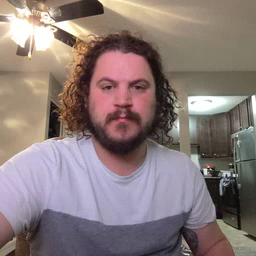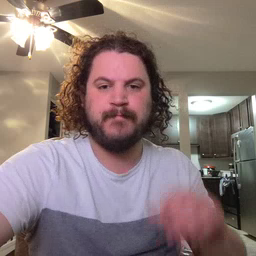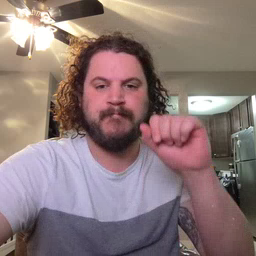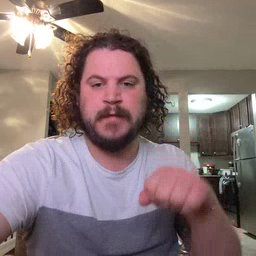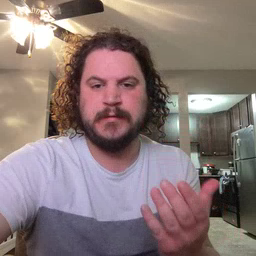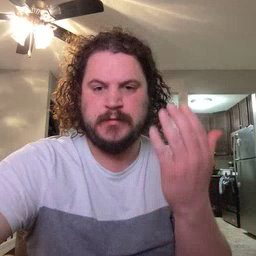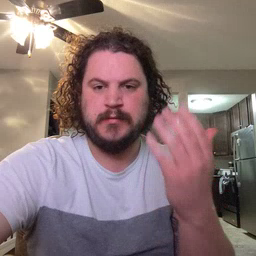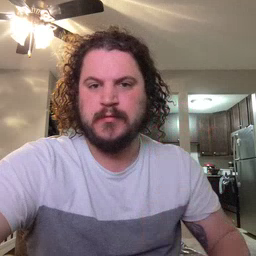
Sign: mitten